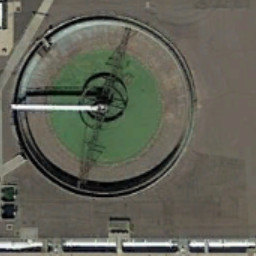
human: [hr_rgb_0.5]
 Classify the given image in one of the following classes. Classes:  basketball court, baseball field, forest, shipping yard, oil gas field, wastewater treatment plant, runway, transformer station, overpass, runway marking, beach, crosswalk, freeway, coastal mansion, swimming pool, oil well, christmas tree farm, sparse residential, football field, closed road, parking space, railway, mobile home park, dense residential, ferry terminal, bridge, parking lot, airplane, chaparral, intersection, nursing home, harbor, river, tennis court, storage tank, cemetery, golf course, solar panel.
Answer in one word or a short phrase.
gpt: wastewater treatment plant